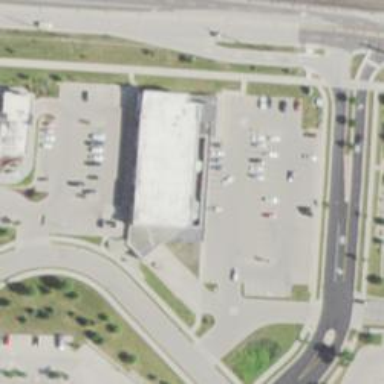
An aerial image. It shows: Supermarket.